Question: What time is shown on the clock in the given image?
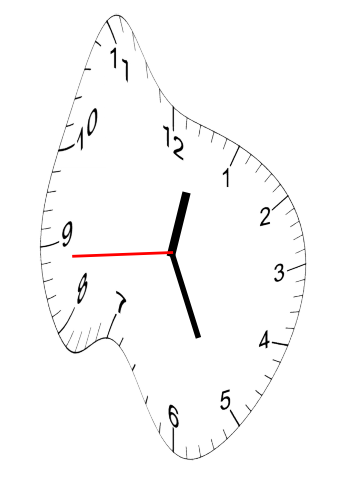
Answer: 12:25:44